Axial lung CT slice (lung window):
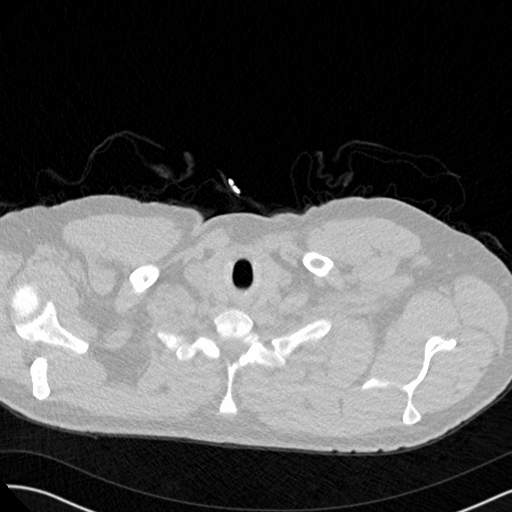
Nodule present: no